Interaction volume radius: 5 \u00c5
Interaction volume height: 15 \u00c5
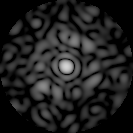
Disorder parameter: 0.7006